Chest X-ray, PA view. Patient: 28 years old, sex M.
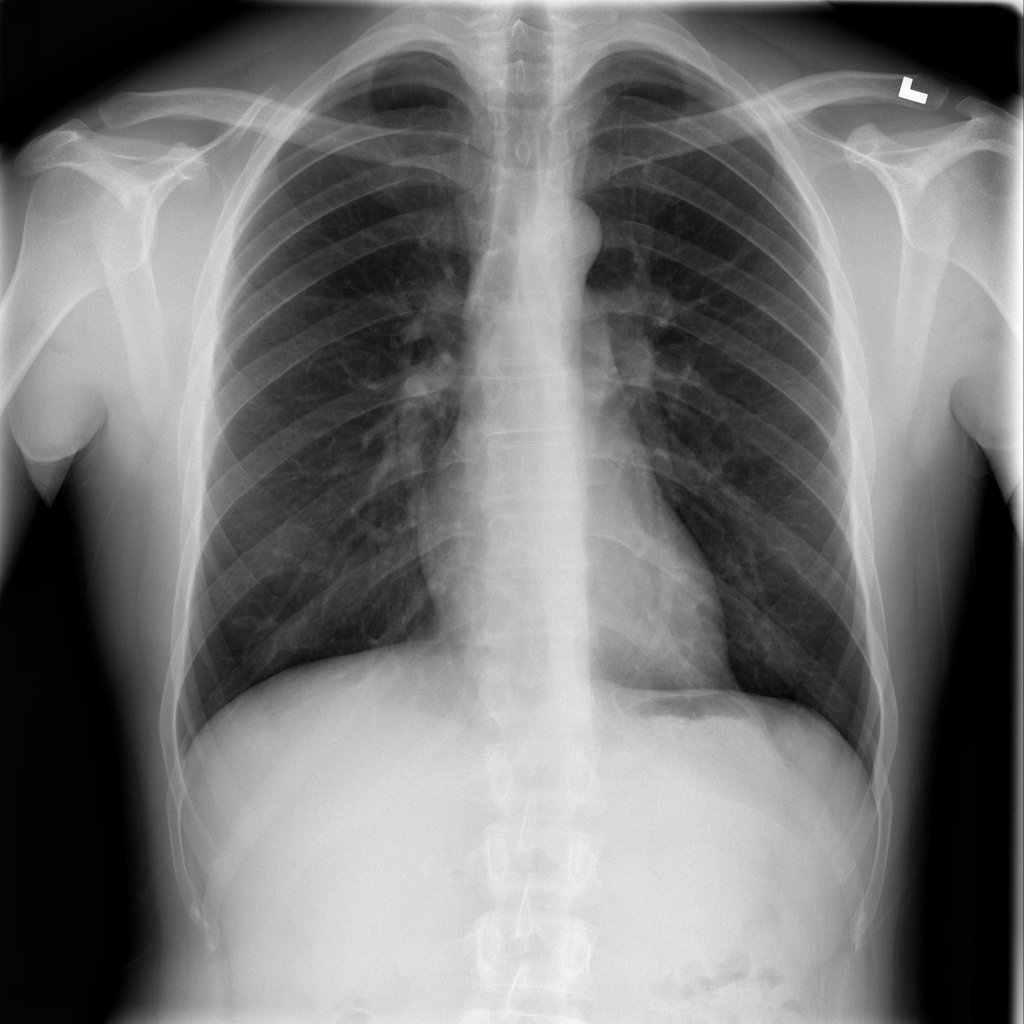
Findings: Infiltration